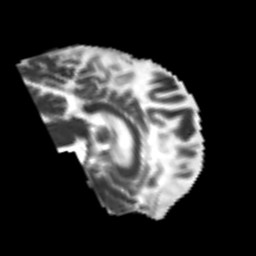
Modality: MD
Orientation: sagittal
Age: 66
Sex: male
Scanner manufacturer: siemens
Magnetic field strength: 3 T
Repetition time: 4.999 s
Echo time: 0.07946 s